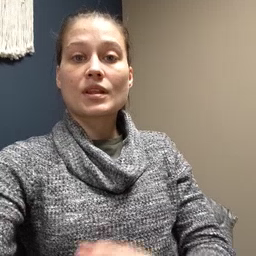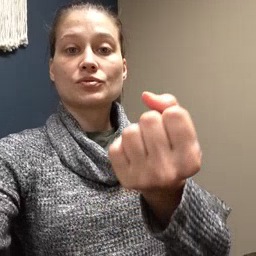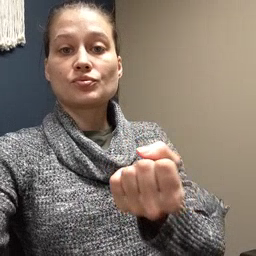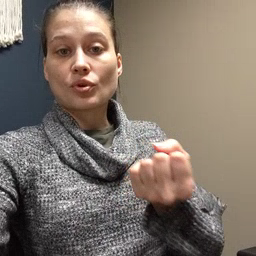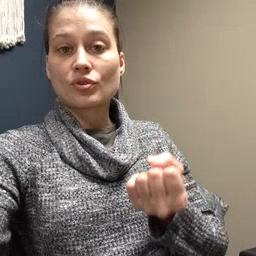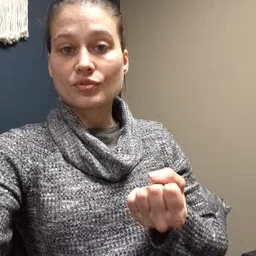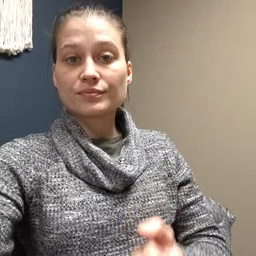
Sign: drawer